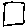
Label: square